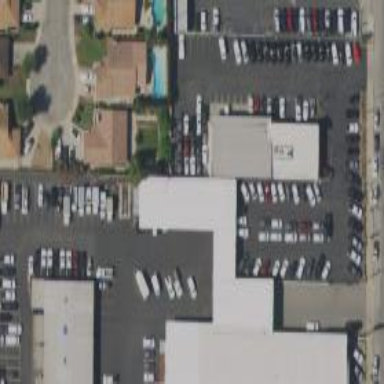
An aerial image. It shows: Commercial building used for car-related activities.